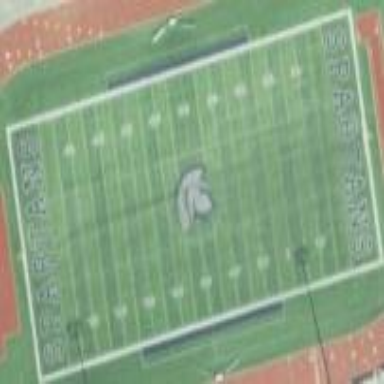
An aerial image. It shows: American football pitch.